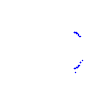
Particle: proton